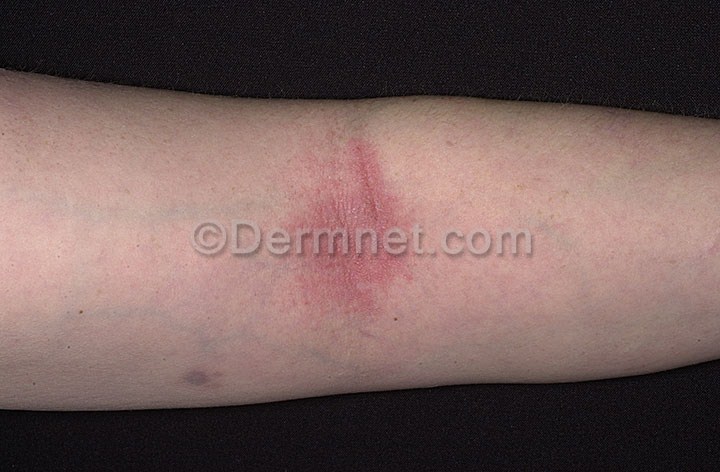
Disease: Atopic Dermatitis Photos